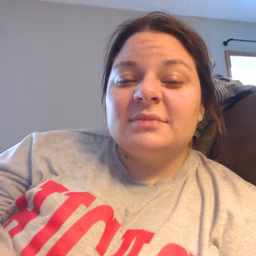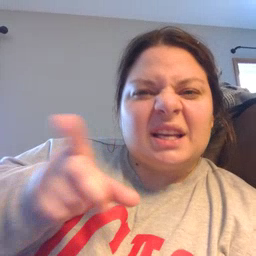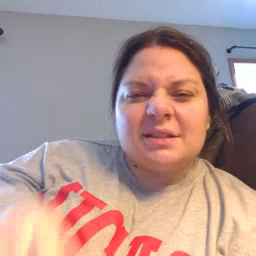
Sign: hesheit